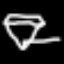
Label: diamond